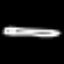
Label: pencil